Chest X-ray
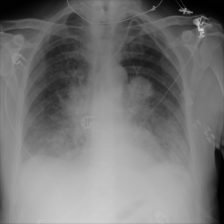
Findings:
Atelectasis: negative
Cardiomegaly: negative
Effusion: negative
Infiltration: negative
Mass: negative
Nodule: negative
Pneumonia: negative
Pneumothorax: negative
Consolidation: negative
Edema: positive
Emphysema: negative
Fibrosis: negative
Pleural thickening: negative
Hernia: negative